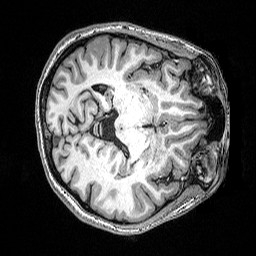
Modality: T1w
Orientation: axial